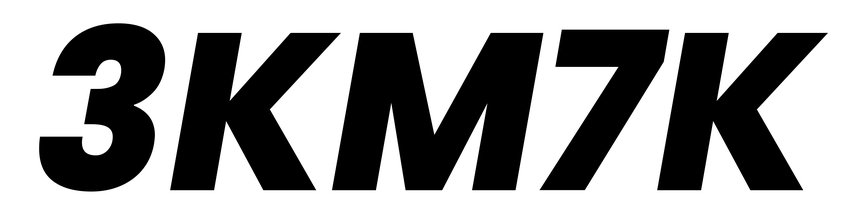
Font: Poppins-ExtraBoldItalic